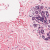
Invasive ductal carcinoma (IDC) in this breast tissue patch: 0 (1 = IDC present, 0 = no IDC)